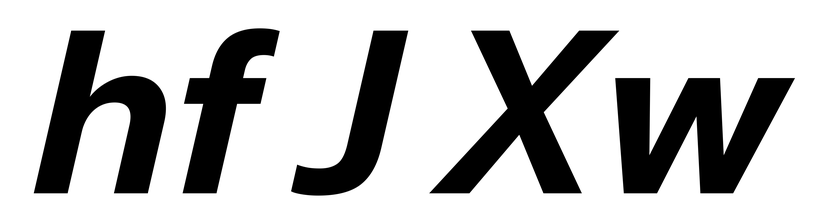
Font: InstrumentSans-Italic_Bold_Italic